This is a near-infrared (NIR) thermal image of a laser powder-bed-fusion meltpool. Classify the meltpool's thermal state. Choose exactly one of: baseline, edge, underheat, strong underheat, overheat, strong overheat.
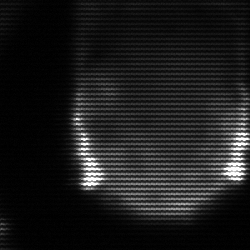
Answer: edge